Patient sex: F
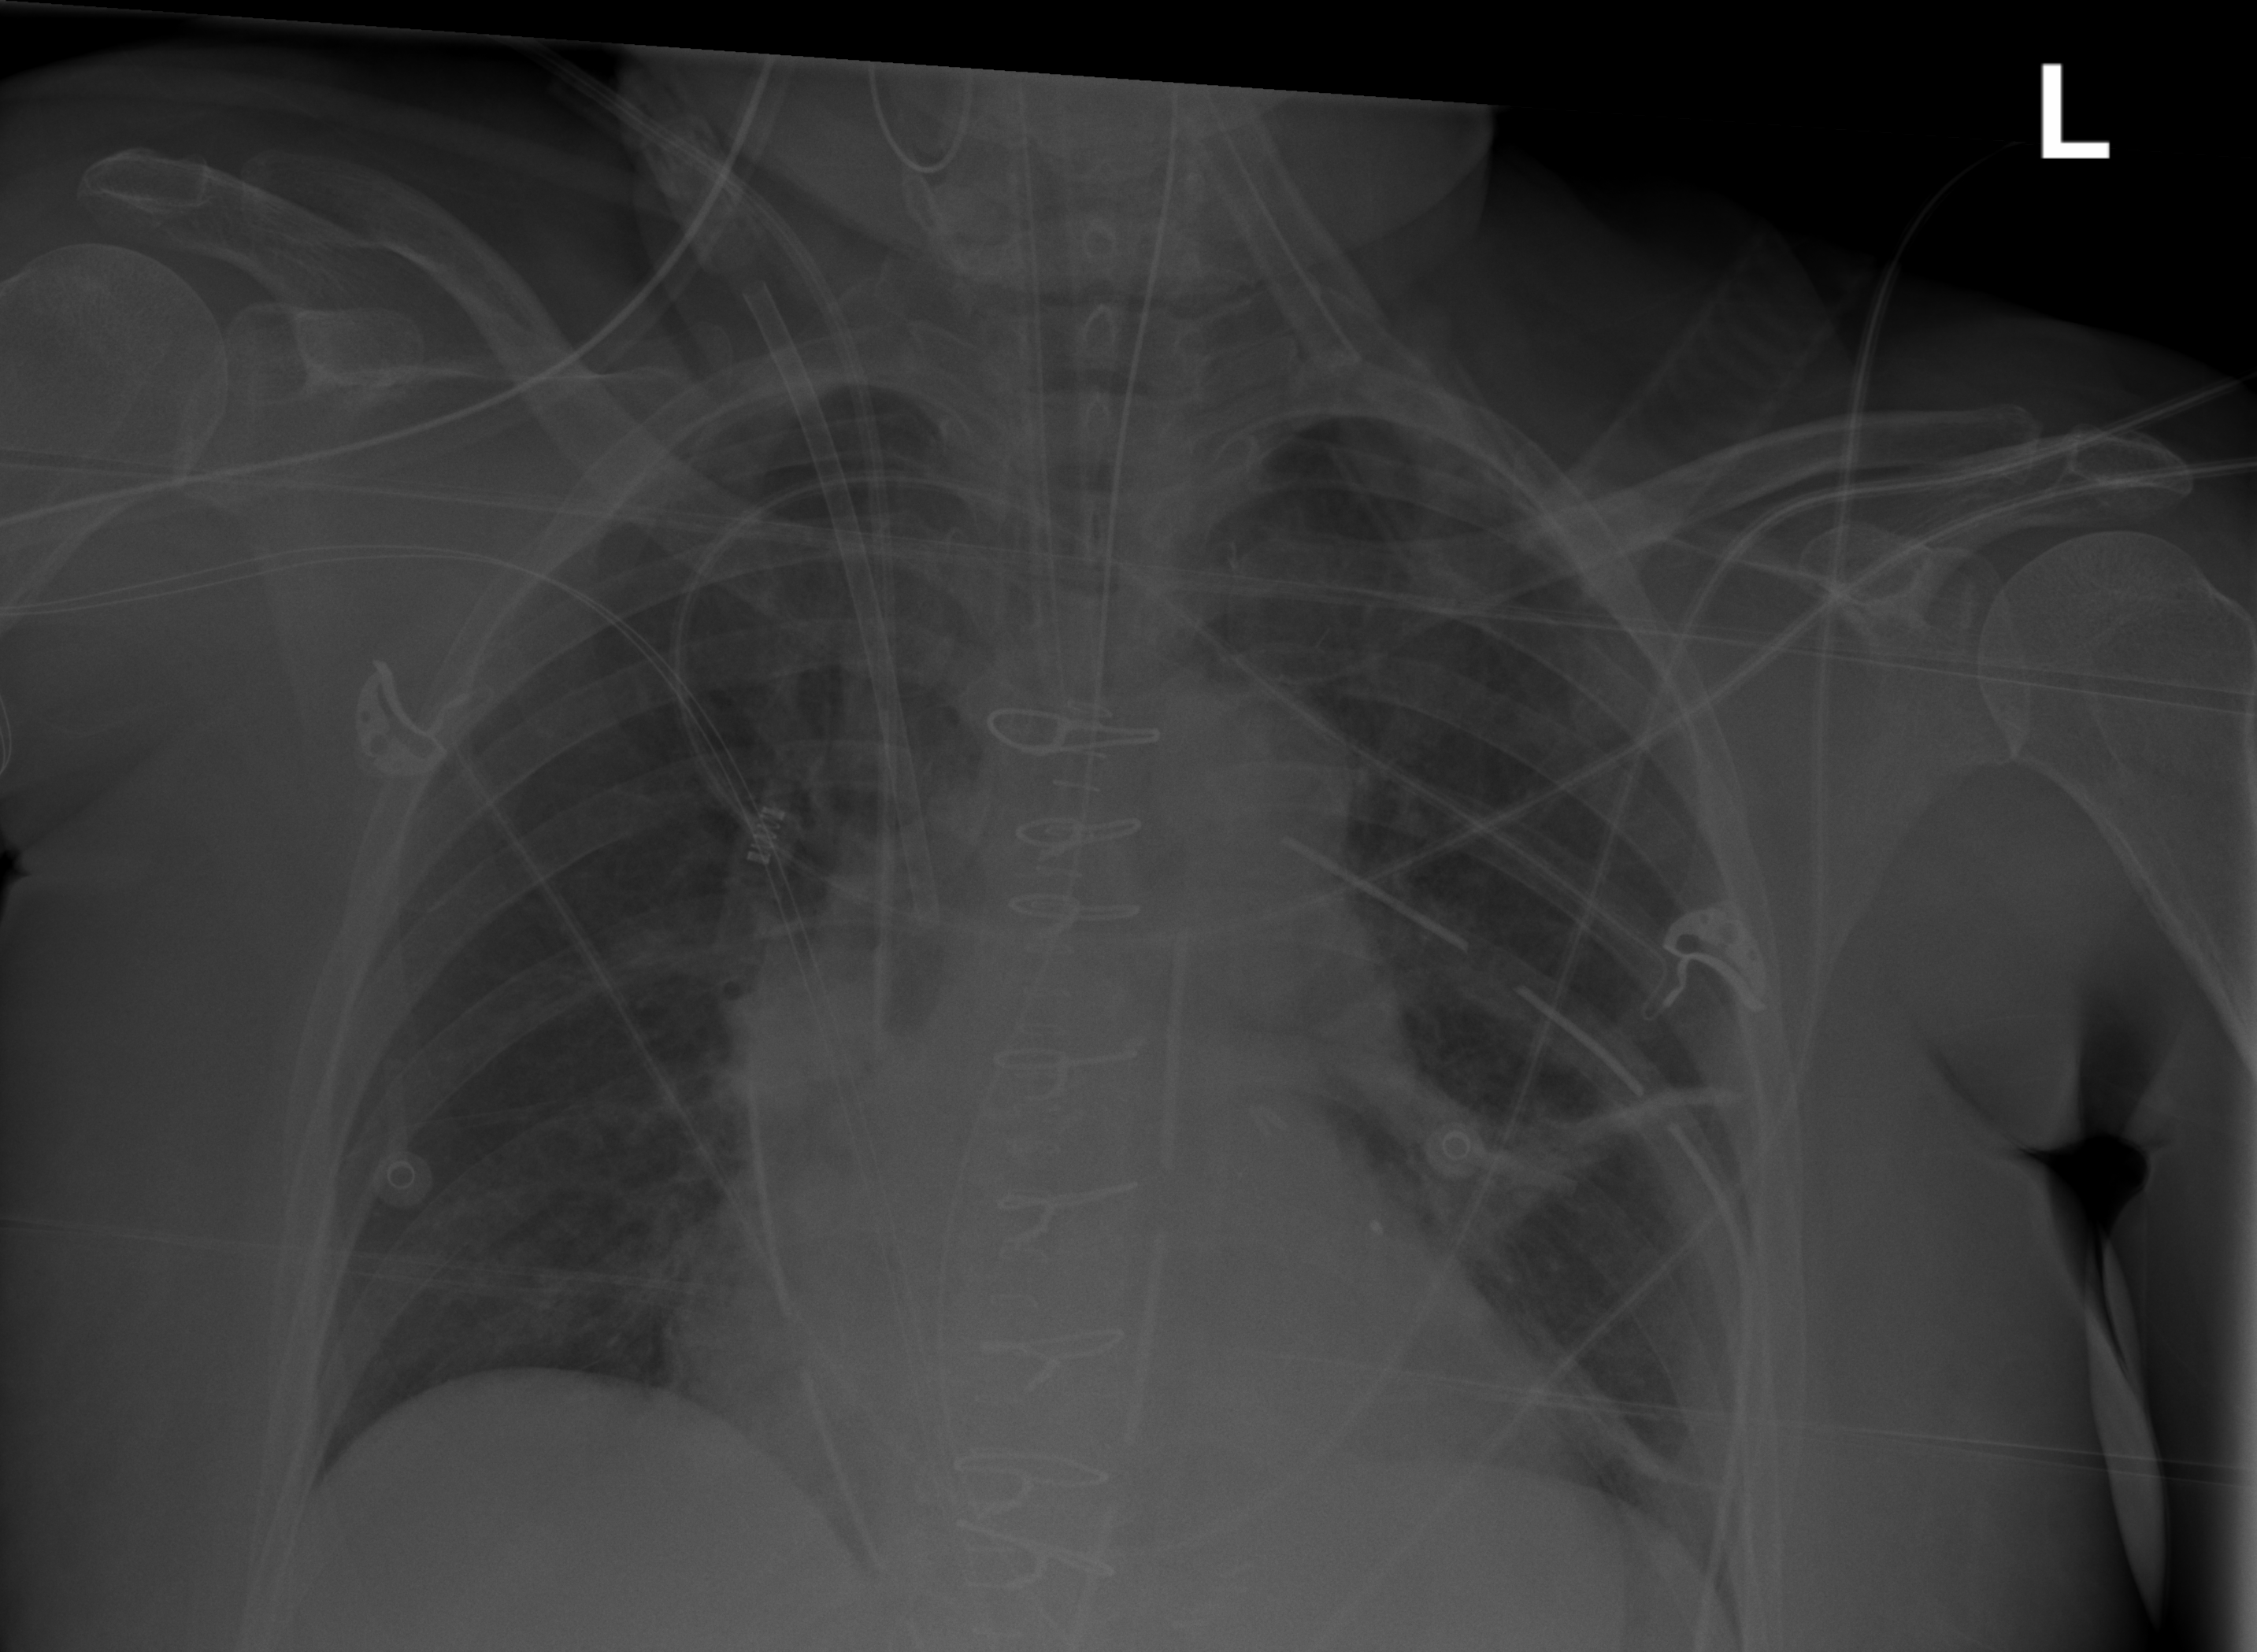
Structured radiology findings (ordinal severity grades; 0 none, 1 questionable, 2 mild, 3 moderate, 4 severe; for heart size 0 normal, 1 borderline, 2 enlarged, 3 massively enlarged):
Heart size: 1
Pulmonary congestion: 0
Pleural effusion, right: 0
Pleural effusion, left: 0
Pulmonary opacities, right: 2
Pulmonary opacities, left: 0
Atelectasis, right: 1
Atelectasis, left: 3